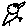
Label: bird